Question: I've recently updated my jquery to 1.8.0, and since doing this I've found a couple of errors on IE 8, when loading the page it works fine, although once clicking on say the "showreel" link up the top of my page, it returns an error saying "not implemented".
<URL>
I've go no idea what It's winging about saying it's not implemented though! Has anyone ran into this problem before?

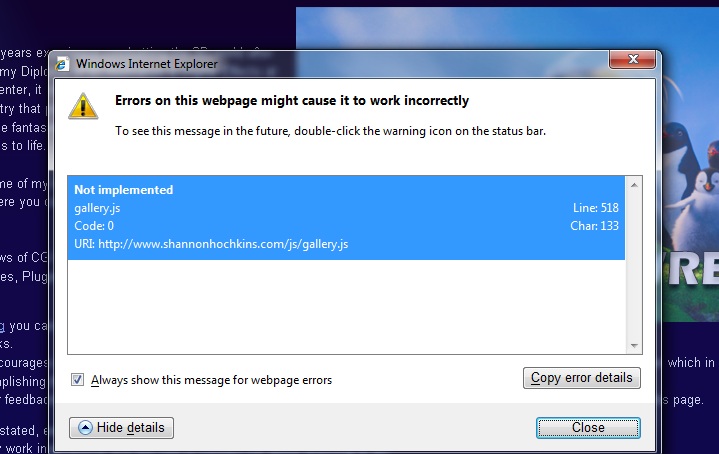
Answer: The particular error you are seeing is discussed here <URL>. It sounds like it's an issue with using the dialog code in IE8 in standards mode. There is a work-around suggested in that discussion thread - you'd have to see if that applies to your code.